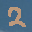
Label: 2